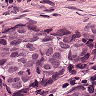
Metastatic tissue present: yes